Question: I integrated <URL> reader to my project. It is working fine. & I want to load the file from SDCard instead of Isolated storage of device
To open file from Isolated storage we have 'IsolatedStorageFileStream' like this
'''
IsolatedStorageFileStream isfs;
using (IsolatedStorageFile isf = IsolatedStorageFile.GetUserStoreForApplication())
{
try
{
isfs = isf.OpenFile([Path to file], FileMode.Open);
}
catch
{
return;
}
}
ePubView.Source = isfs;
'''
For file in SDcard I tried like this
'''
ExternalStorageDevice sdCard = (await ExternalStorage.GetExternalStorageDevicesAsync()).FirstOrDefault();
// If the SD card is present, get the route from the SD card.
if (sdCard != null)
{
ExternalStorageFile file = await sdCard.GetFileAsync(_sdFilePath);
// _sdFilePath is string that having file path of file in SDCard
// Create a stream for the route.
Stream file = await file.OpenForReadAsync();
// Read the route data.
ePubView.Source = file;
}
'''
Here I am getting exception

If You want try.. Here is my project sample <URL>
Is this is proper way, please give a suggestion regarding this..
Thanks
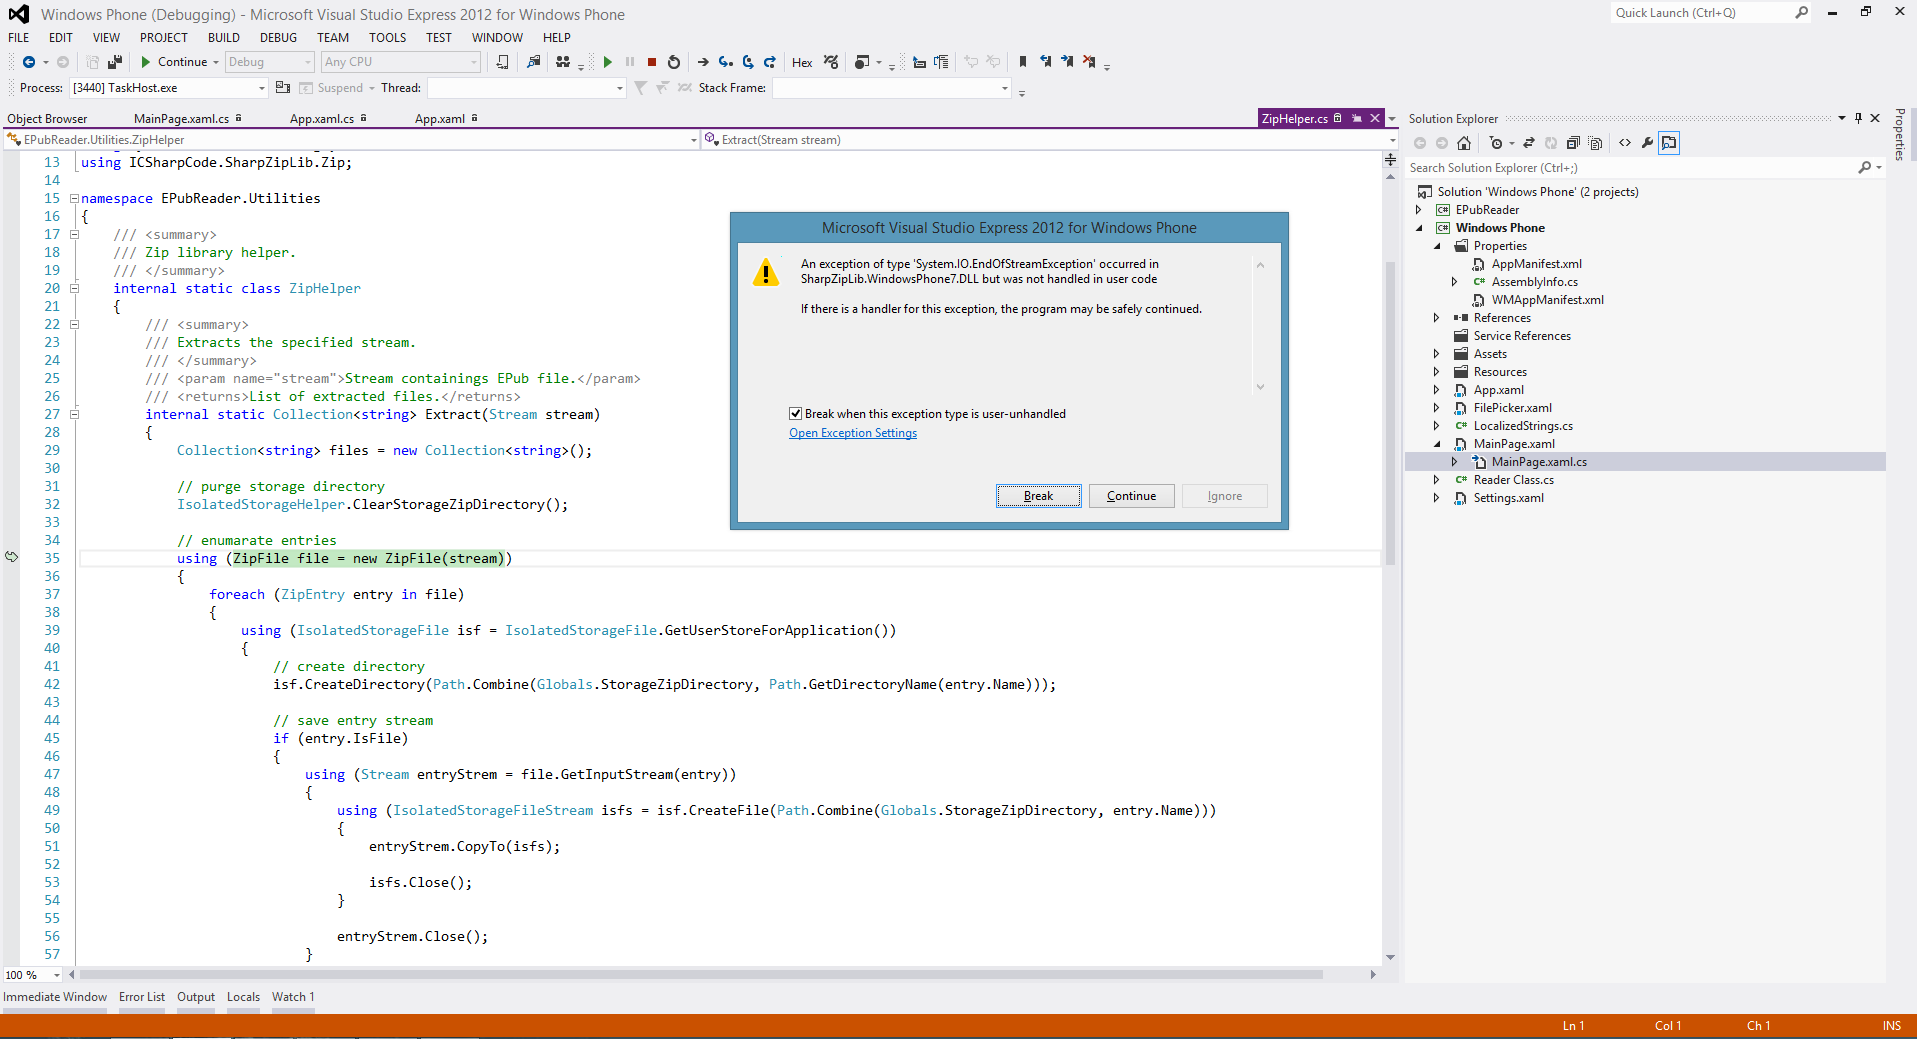
Answer: Although I've not tried your approach, and I cannot say exactly where is an error (maybe file from SD is read async and thus you get EndOfStream, and please keep in mind that as it is said at EPUB Reader Site - it's under heavy developement). Check if after copying the file to ISolatedStorage, you will be able to use it. I would try in this case first copying from SD to Memory stream like this:
'''
ExternalStorageDevice sdCard = (await ExternalStorage.GetExternalStorageDevicesAsync()).FirstOrDefault();
if (sdCard != null)
{
MemoryStream newStream = new MemoryStream();
using (ExternalStorageFile file = await sdCard.GetFileAsync(_sdFilePath))
using (Stream SDfile = await file.OpenForReadAsync())
newStream = await ReadToMemory(SDfile);
ePubView.Source = newStream;
}
'''
And ReadToMemory:
'''
private async Task<MemoryStream> ReadToMemory(Stream streamToRead)
{
MemoryStream targetStream = new MemoryStream();
const int BUFFER_SIZE = 1024;
byte[] buf = new byte[BUFFER_SIZE];
int bytesread = 0;
while ((bytesread = await streamToRead.ReadAsync(buf, 0, BUFFER_SIZE)) > 0)
{
targetStream.Write(buf, 0, bytesread);
}
return targetStream;
}
'''
Maybe it will help.